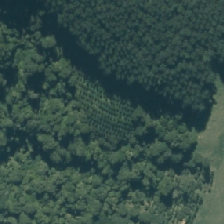
Land cover: low_producing_grassland